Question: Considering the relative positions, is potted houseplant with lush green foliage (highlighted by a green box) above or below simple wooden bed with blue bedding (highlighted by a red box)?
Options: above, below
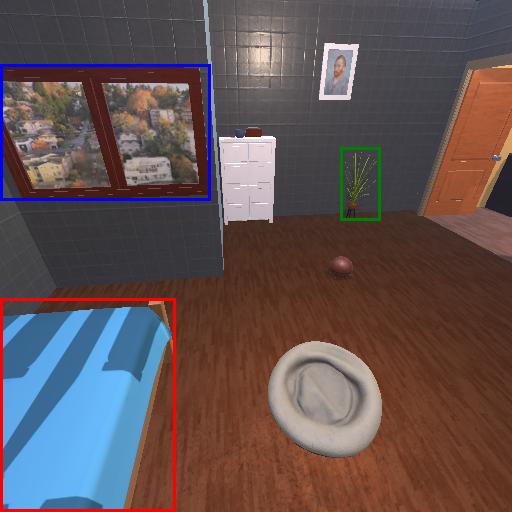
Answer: above